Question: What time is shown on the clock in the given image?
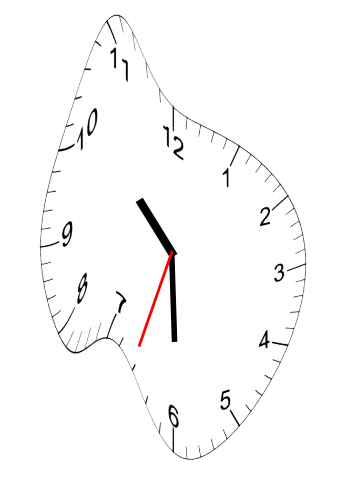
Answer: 10:29:33